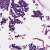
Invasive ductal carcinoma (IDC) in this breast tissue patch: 1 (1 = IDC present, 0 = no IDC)